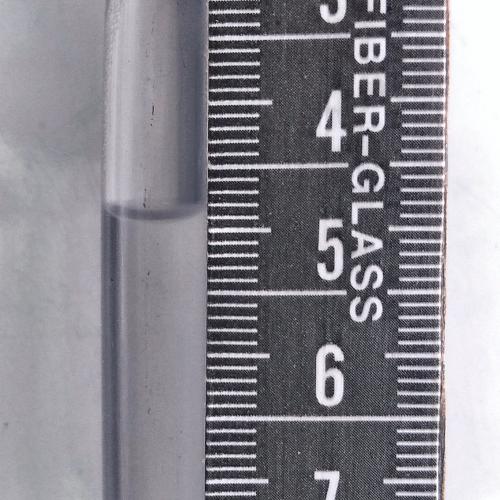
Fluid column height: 4.9 cm